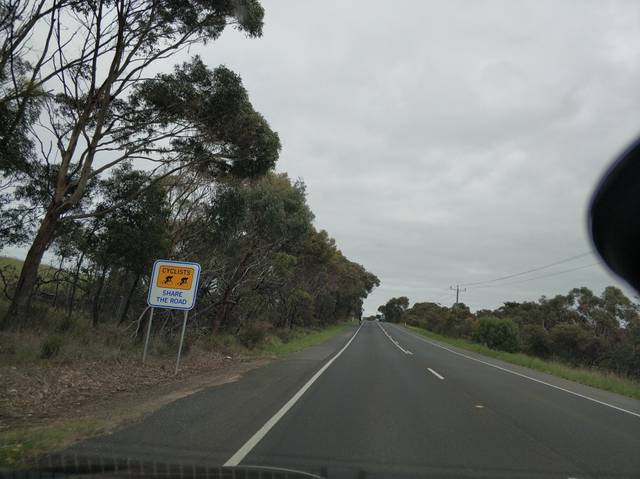
Region: Australia
Coordinates: -38.337, 144.275